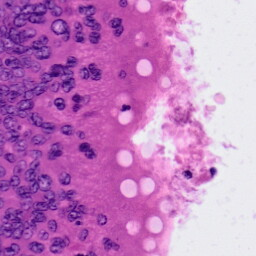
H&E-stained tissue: Colon